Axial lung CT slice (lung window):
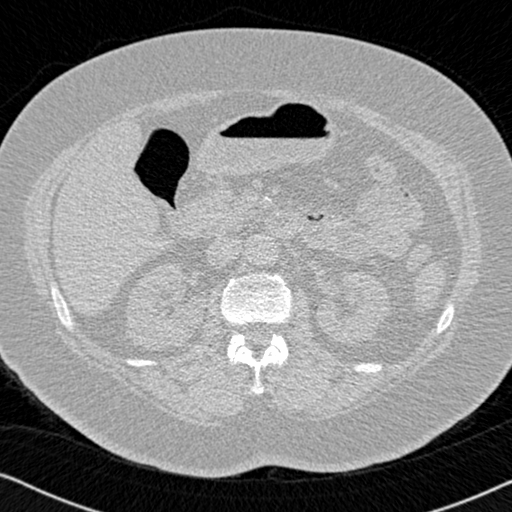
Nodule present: no